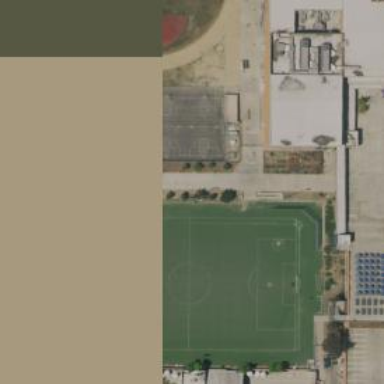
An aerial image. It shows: Soccer pitch for outdoor sports and leisure activities.